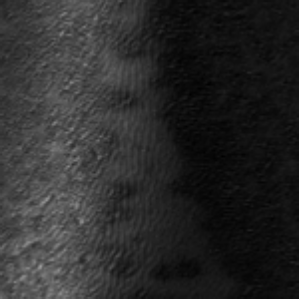
Label: frost